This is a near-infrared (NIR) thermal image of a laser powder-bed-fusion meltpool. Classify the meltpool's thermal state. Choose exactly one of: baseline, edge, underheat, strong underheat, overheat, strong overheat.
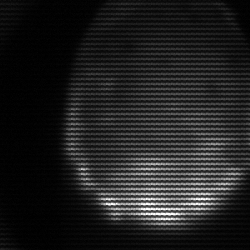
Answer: edge